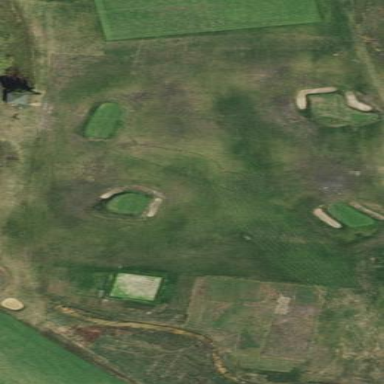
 part of golf course fairway. It is used for the sport of golf."